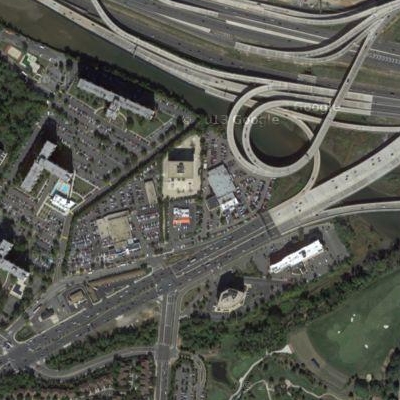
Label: Parking